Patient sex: F
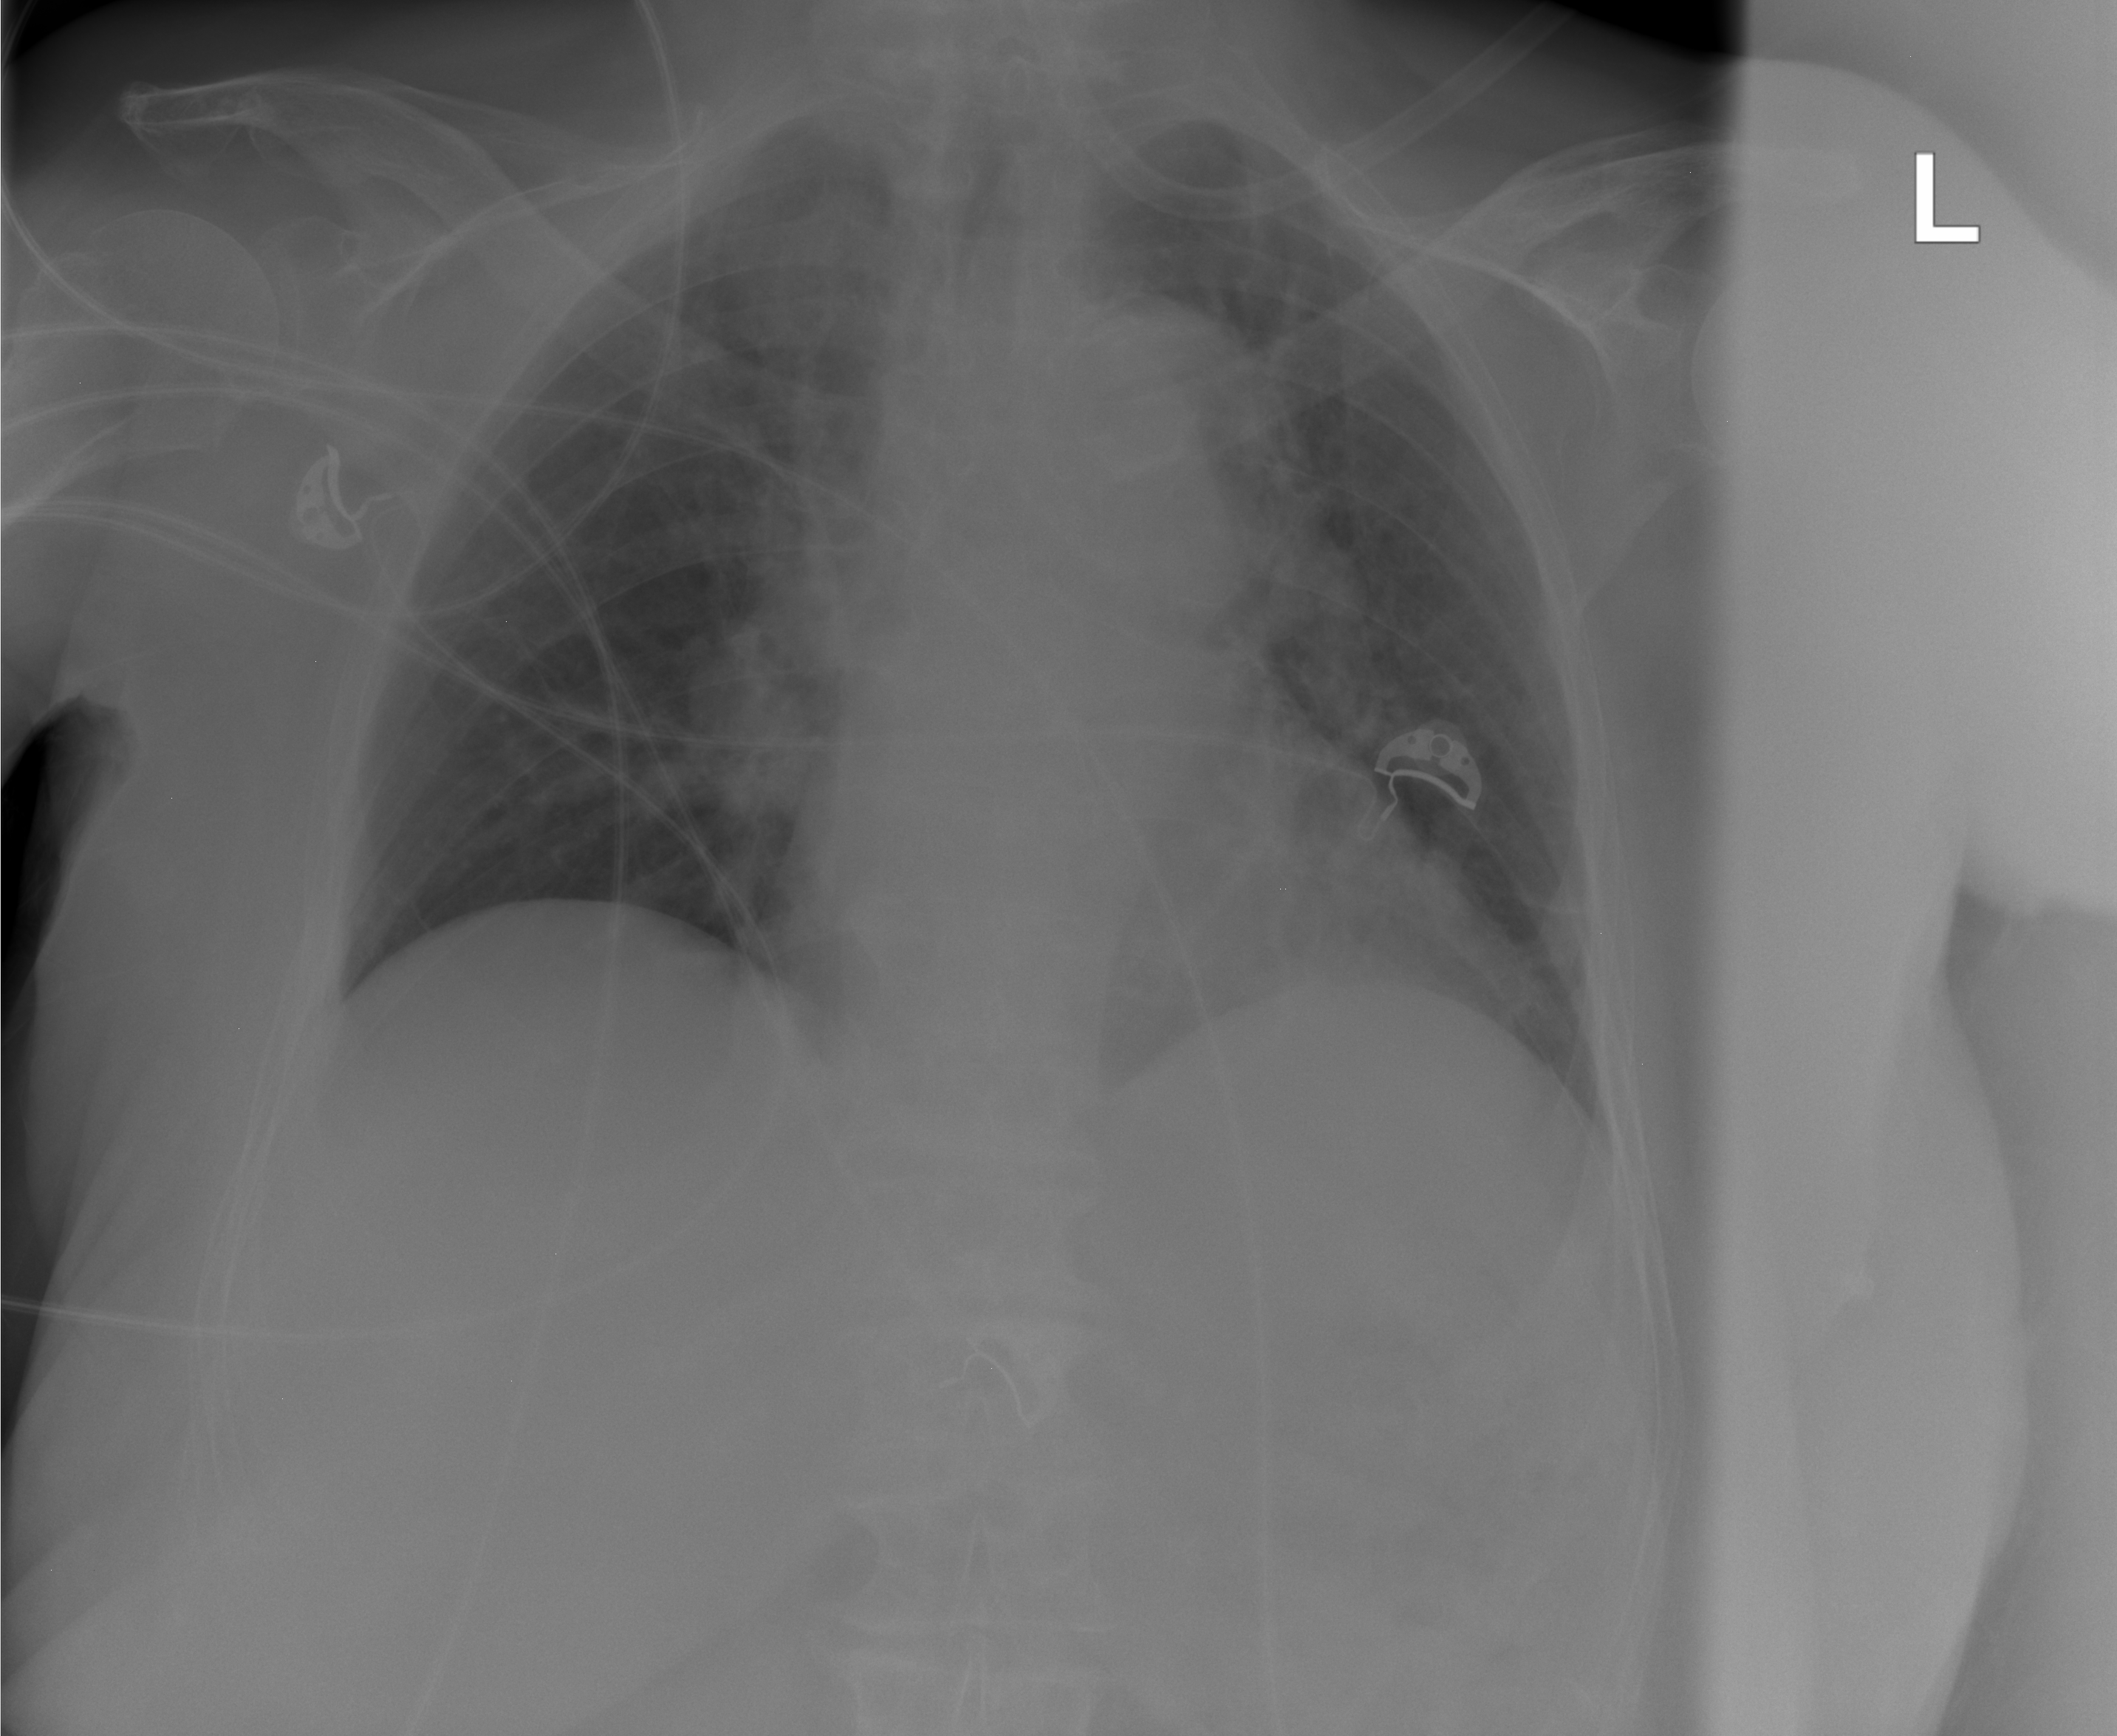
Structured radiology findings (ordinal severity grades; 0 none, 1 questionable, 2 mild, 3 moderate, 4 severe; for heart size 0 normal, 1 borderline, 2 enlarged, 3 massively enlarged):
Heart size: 1
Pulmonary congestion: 2
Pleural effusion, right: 0
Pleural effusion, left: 0
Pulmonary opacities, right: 0
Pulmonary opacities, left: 2
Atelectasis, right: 0
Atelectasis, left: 0